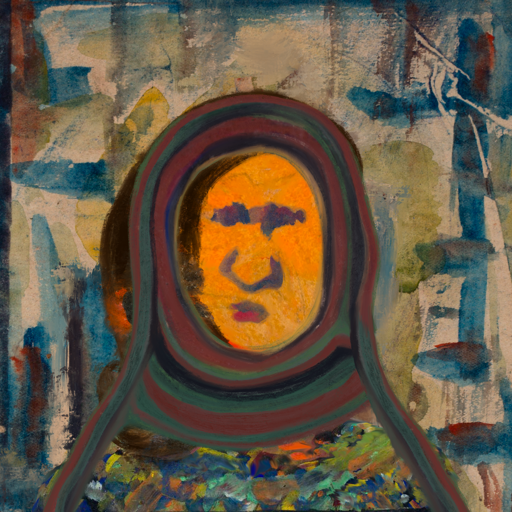
Background: Orphan, Head And Neck Front: Sisters, Face Front: In_The_Sun, Bust: An_Impression, Hair Front: Gypsy_Queen, Head Accessory: After_Raid_Scarf, Second Necklace: Blank, Necklace: Blank, Baby: Blank